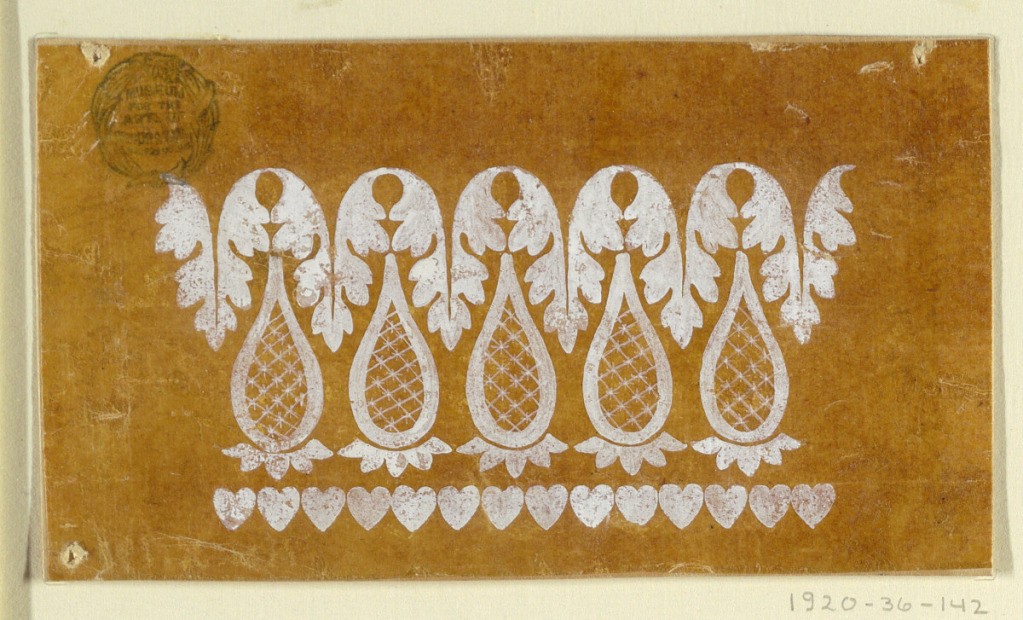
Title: Design for an Embroidered or Woven Horizontal Border of the "Fabrique de St. Ruf"
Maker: Fabrique de Saint Ruf, Lyon, France
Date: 1805–1815
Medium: Brush and white gouache on glazed tracing paper
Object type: Drawing
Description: A row of hearts is at the bottom, a row of hanging leaves at the top, a row of lace buds over calyces in between.